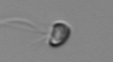
Label: flagellate